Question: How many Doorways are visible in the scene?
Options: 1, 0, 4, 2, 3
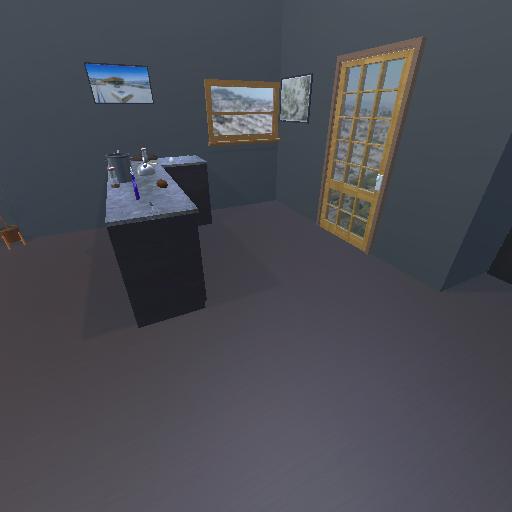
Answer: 1